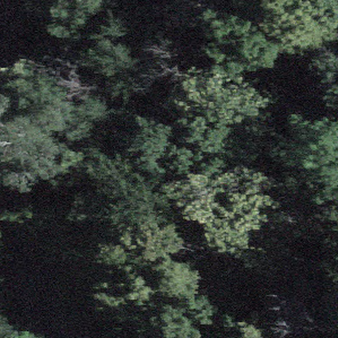
Label: other